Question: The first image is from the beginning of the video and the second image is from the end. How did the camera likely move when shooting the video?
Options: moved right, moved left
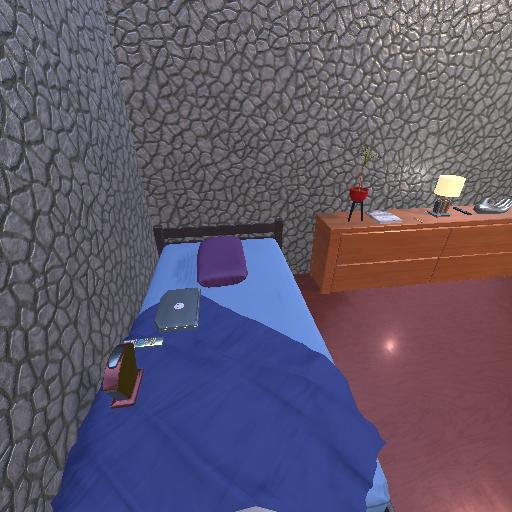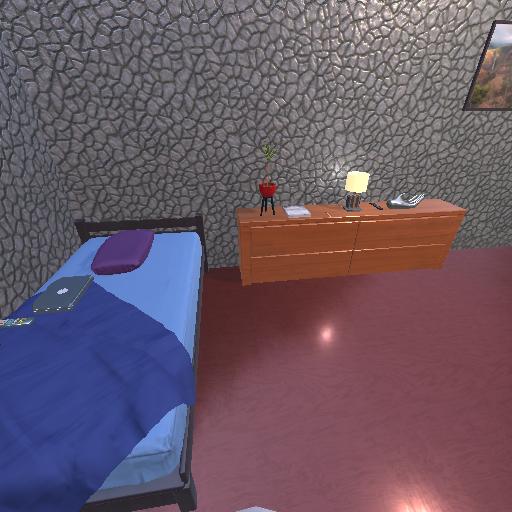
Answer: moved right